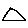
Label: triangle